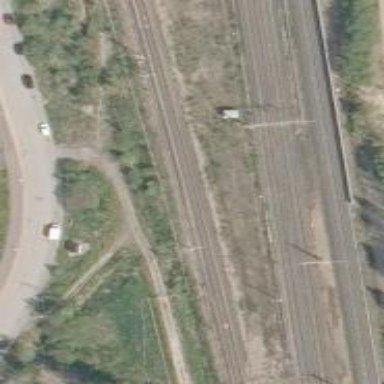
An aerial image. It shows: Railway with continuous electrified contact line.